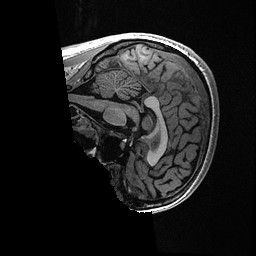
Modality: T1w
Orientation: sagittal
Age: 23
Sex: female
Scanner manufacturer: ge
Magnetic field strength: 3 T
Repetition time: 0.006952 s
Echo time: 0.00292 s